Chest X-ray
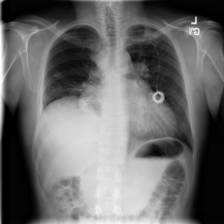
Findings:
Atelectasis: negative
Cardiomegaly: negative
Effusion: negative
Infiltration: positive
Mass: positive
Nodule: negative
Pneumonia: negative
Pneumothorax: negative
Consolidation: negative
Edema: negative
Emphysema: negative
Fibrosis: negative
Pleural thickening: negative
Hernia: negative